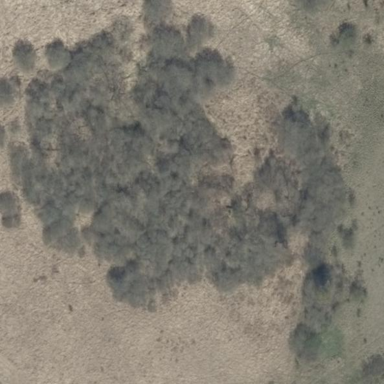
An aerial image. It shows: Landscape covered with heath.